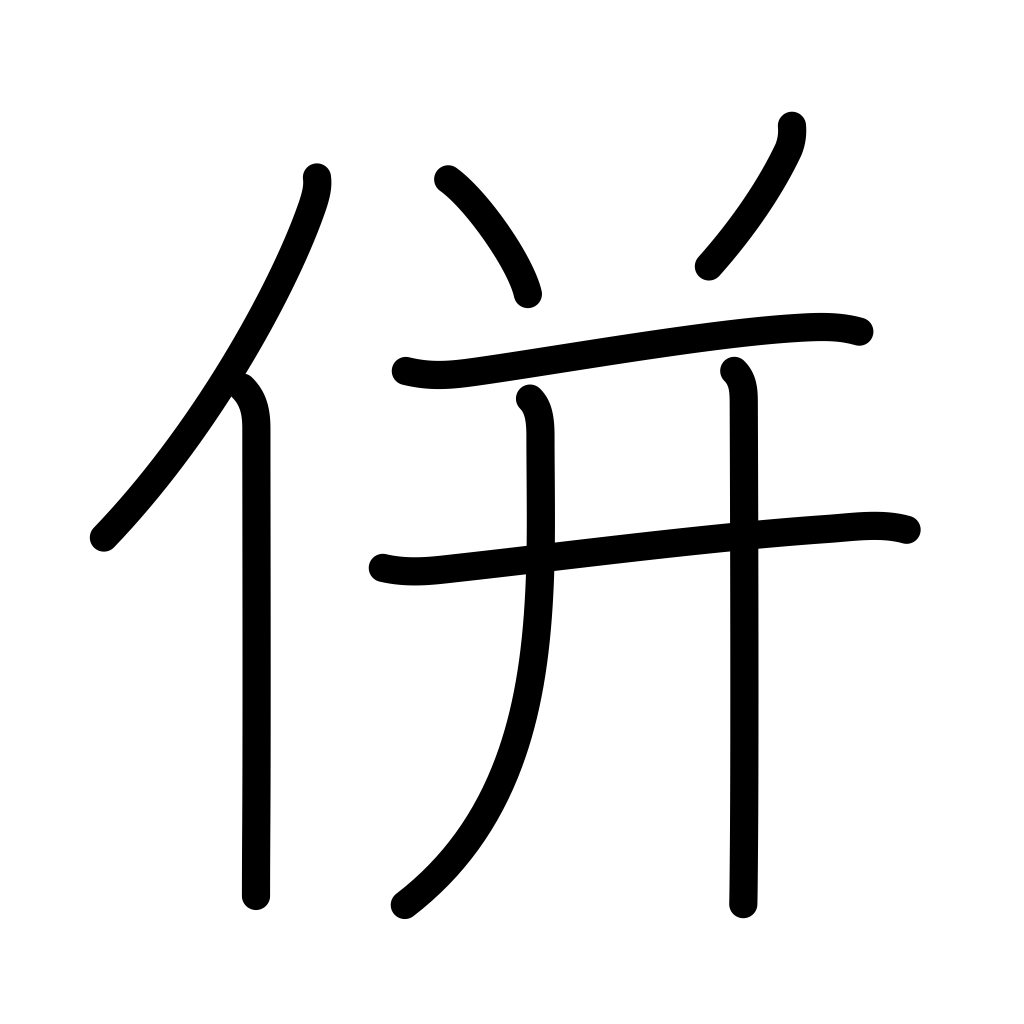
Meaning: join, get together, unite, collective